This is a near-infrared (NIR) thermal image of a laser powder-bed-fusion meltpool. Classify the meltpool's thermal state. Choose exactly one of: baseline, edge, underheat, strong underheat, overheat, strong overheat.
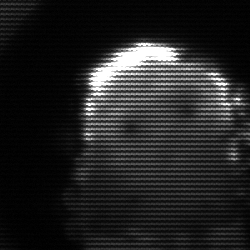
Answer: baseline